Field crop: maize
Growth stage: 2
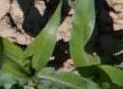
Species: maize